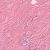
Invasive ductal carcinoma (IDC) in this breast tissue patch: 0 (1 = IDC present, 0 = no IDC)